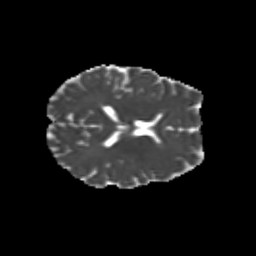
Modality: MD
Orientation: axial
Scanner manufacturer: siemens
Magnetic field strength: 3 T
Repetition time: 9.2 s
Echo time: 0.084 s